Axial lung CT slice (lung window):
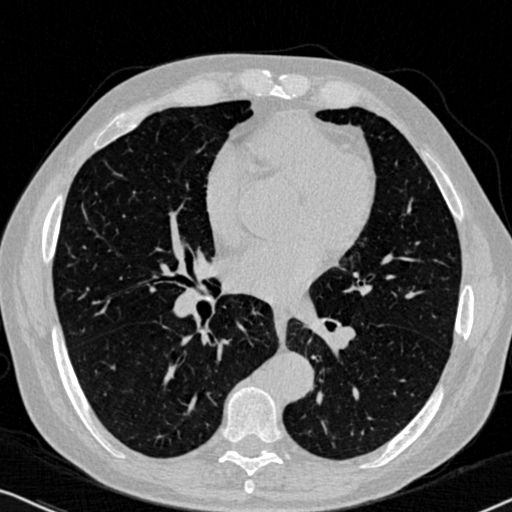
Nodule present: no